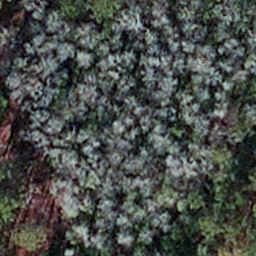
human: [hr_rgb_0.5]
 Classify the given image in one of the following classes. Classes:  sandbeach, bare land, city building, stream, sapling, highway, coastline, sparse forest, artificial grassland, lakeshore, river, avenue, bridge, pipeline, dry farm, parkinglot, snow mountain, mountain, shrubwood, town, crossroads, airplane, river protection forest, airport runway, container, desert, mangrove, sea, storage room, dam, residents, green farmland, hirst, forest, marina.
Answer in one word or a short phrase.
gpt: sapling